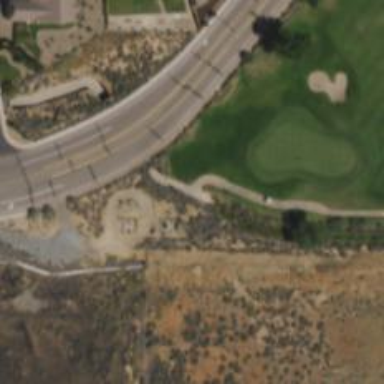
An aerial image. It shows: Path for golf carts.